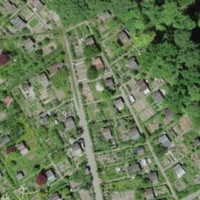
EUNIS habitat code: 53
Species observed at this site:
Corvus frugilegus